Field crop: tomato
Growth stage: 2
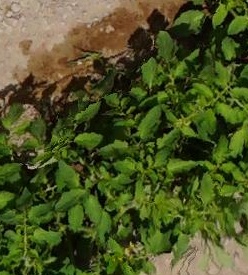
Species: tomato